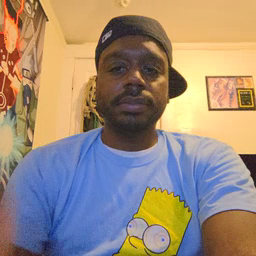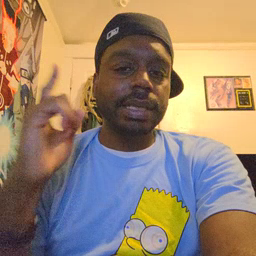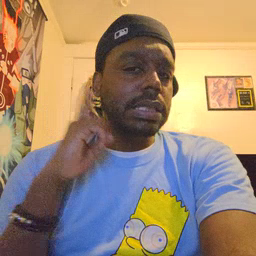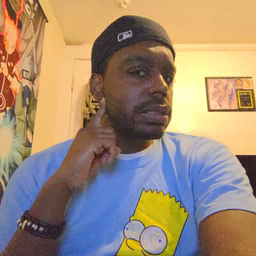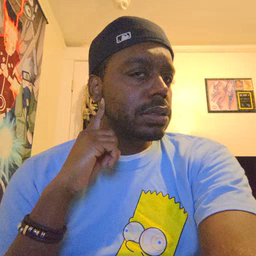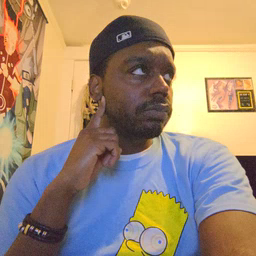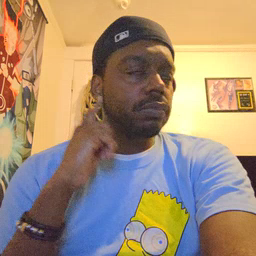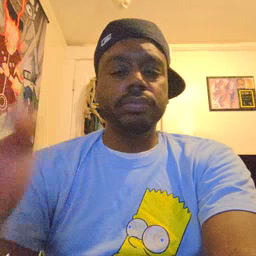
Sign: hear